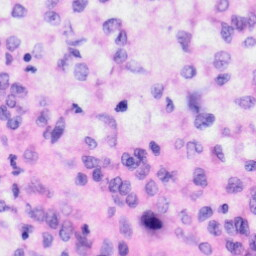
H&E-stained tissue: Liver